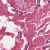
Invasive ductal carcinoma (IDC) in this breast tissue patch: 0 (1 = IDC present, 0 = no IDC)